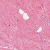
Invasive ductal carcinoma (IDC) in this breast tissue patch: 0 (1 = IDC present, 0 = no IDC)